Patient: sex M, age 78
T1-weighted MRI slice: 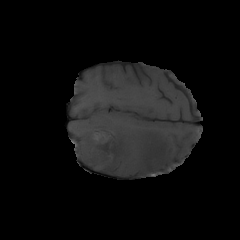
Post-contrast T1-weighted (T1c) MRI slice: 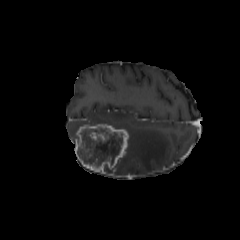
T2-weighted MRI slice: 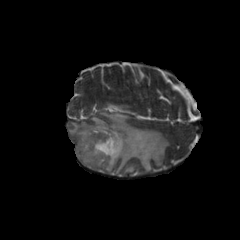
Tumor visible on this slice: yes
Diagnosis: Glioblastoma, IDH-wildtype
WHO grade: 4